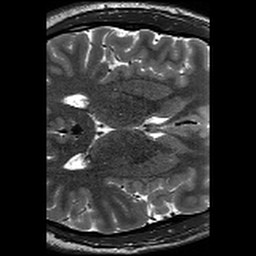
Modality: T2w
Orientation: axial
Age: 18
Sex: male
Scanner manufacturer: siemens
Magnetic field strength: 3 T
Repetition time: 13.15 s
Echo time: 0.082 s